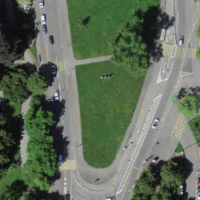
EUNIS habitat code: 53
Species observed at this site:
Cardamine pratensis
Taxus baccata
Ilex aquifolium
Salvia pratensis